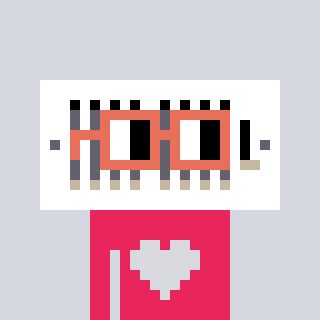
a pixel art character with square orange glasses, a vent-shaped head and a redpinkish-colored body on a cool background